An envelope spectrum derived from a bearing vibration measurement is shown; the reference markers locate BPFO, BPFI, BSF and FTF for this bearing geometry and shaft speed. Determine the bearing's health state. Answer with exactly one of: normal, inner_race, outer_race, ball.
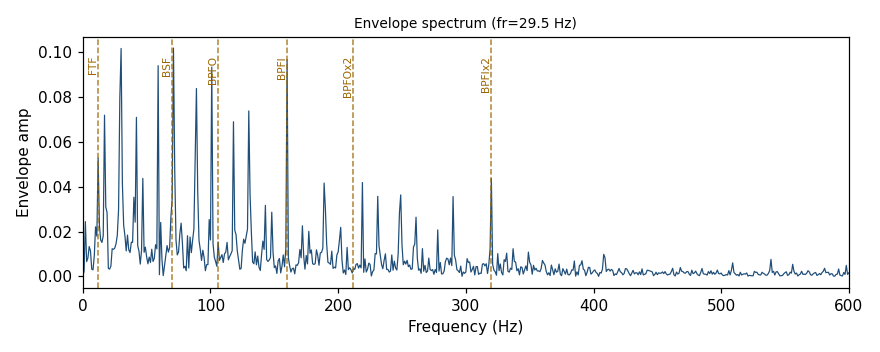
Answer: inner_race